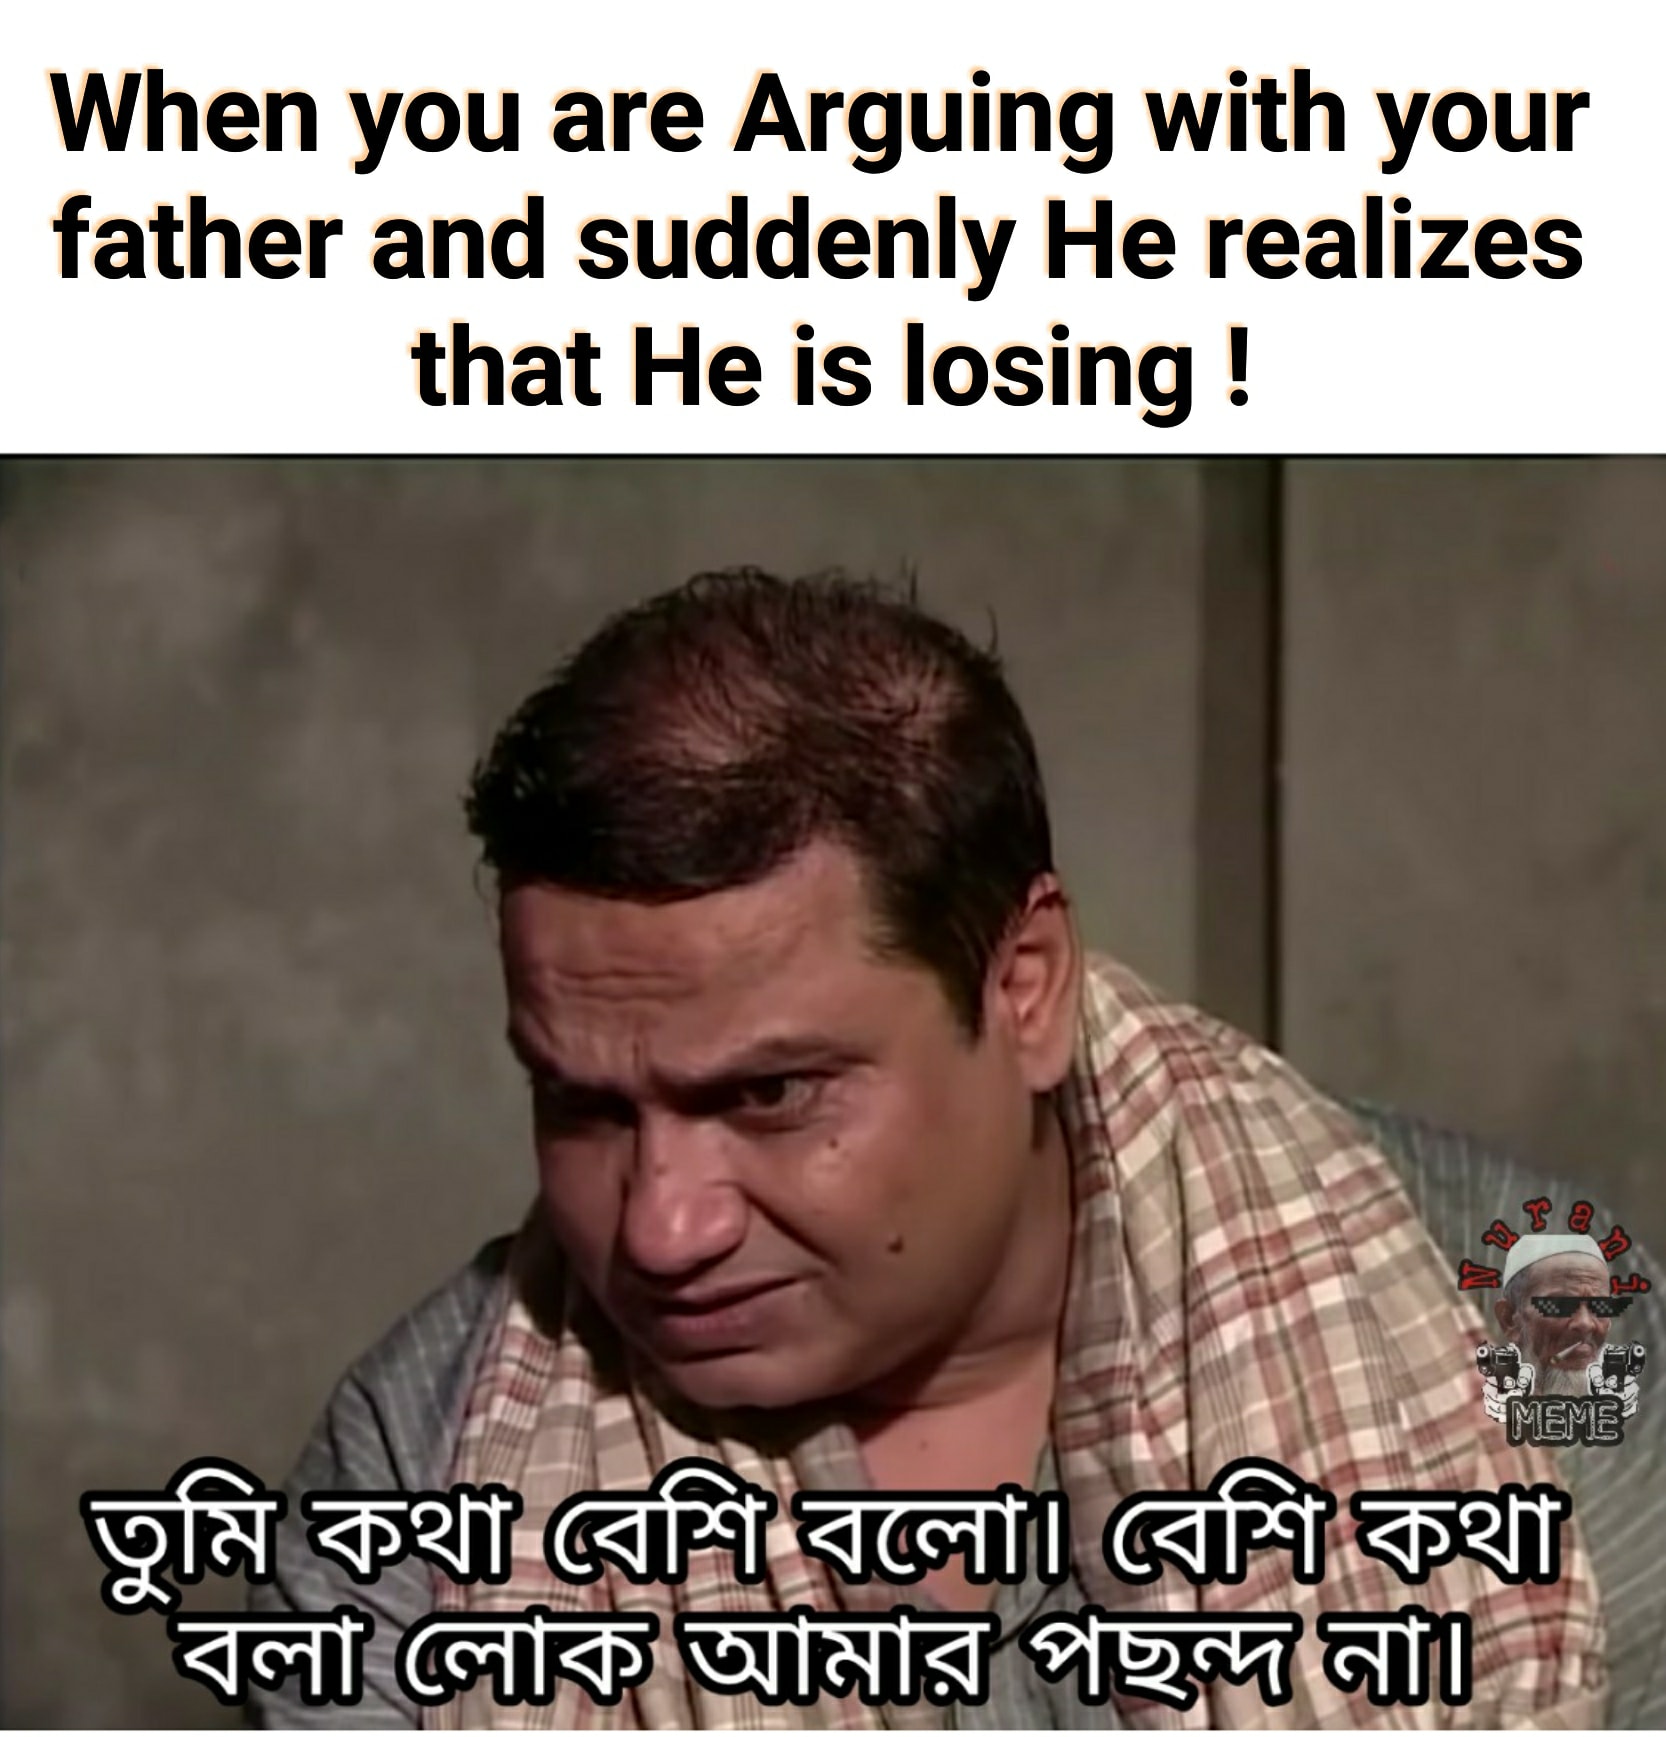
Caption: When you are Arguing with your father and suddenly He realizes that He is losing !    তুমি কথা বেশি বলো । বেশি কথা বলা লোক আমার পছন্দ না ।
Label: non-hate